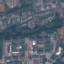
Land use / land cover class: Residential